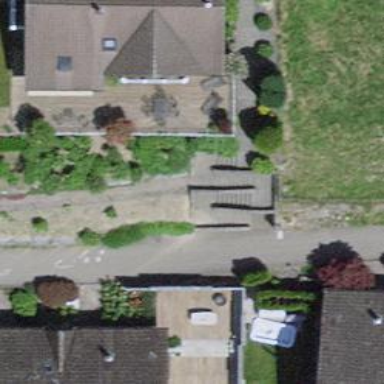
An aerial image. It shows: Set of steps on the road.